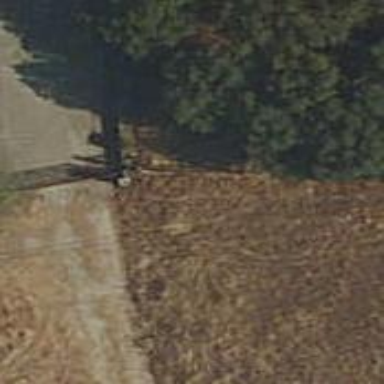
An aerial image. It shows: Fence.